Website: walmart
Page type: cart
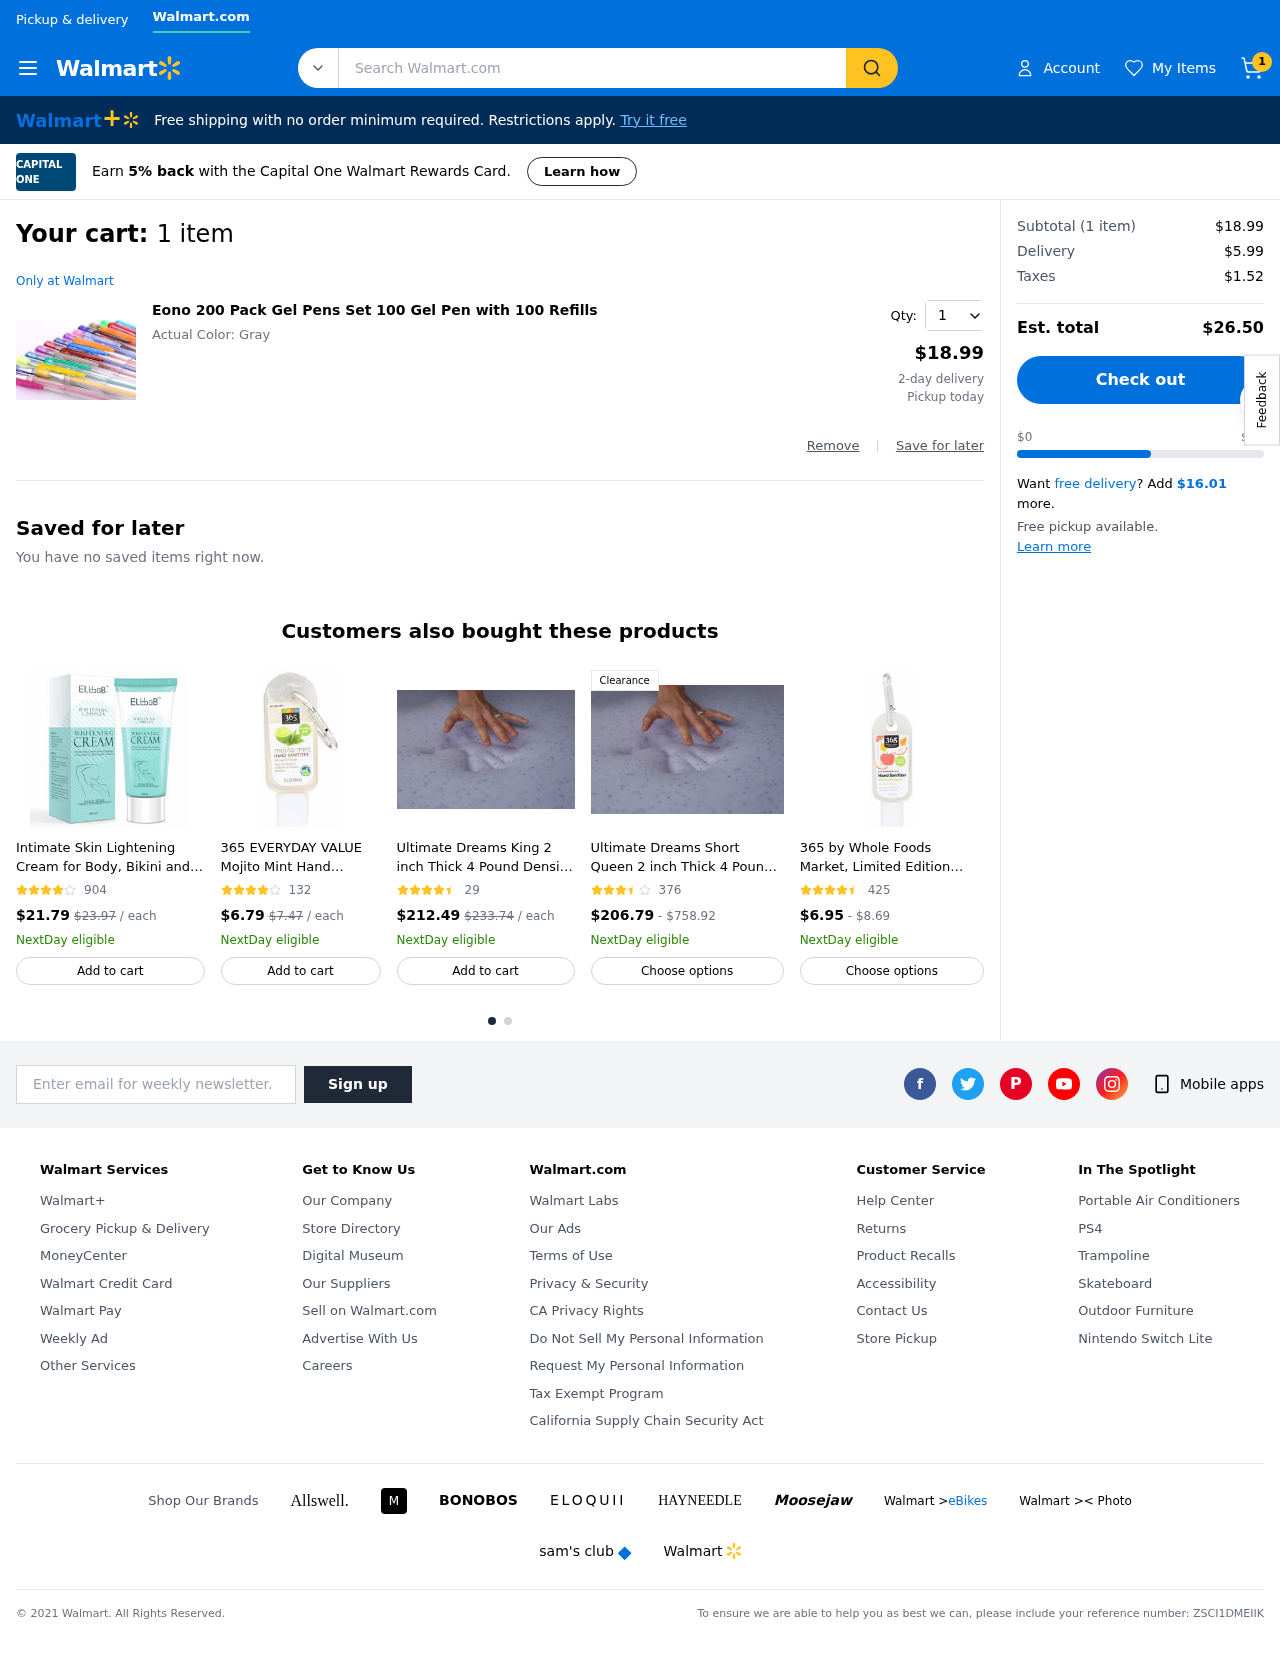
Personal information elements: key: PII_EMAIL
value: jamescardenas@yahoo.com
Product elements: key: PRODUCT1_NAME
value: Eono 200 Pack Gel Pens Set 100 Gel Pen with 100 Refills
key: PRODUCT1_PRICE
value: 18.99
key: PRODUCT1_QUANTITY
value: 1
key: PRODUCT2_NAME
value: Intimate Skin Lightening Cream for Body, Bikini and Sensitive Areas - Skin Whitening Cream Contains
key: PRODUCT2_NUM_RATINGS
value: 904
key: PRODUCT2_PRICE
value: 21.79
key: PRODUCT3_NAME
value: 365 EVERYDAY VALUE Mojito Mint Hand Sanitizing Gel with Carabiner Clip, 1 FZ
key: PRODUCT3_NUM_RATINGS
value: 132
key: PRODUCT3_PRICE
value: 6.79
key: PRODUCT4_NAME
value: Ultimate Dreams King 2 inch Thick 4 Pound Density Gel Memory Foam Topper. Made in The USA
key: PRODUCT4_NUM_RATINGS
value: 29
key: PRODUCT4_PRICE
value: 212.49
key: PRODUCT5_NAME
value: Ultimate Dreams Short Queen 2 inch Thick 4 Pound Density Gel Memory Foam Topper. Made in The USA
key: PRODUCT5_NUM_RATINGS
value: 376
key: PRODUCT5_PRICE
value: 206.79
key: PRODUCT6_NAME
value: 365 by Whole Foods Market, Limited Edition Refreshing Gel Hand Sanitizer, McIntosh Apple, 1 Fl Oz
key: PRODUCT6_NUM_RATINGS
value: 425
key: PRODUCT6_PRICE
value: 6.95
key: PRODUCT2_ORIGINAL_PRICE
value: $23.97
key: PRODUCT3_ORIGINAL_PRICE
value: $7.47
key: PRODUCT4_ORIGINAL_PRICE
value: $233.74
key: PRODUCT5_PRICE_MAX
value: $758.92
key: PRODUCT6_PRICE_MAX
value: $8.69
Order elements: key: ORDER_NUM_ITEMS
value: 1
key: ORDER_NUM_ITEMS
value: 1 item
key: ORDER_SUBTOTAL
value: $18.99
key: ORDER_SHIPPING_COST
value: $5.99
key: ORDER_TAX
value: $1.52
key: ORDER_TOTAL
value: $26.50
Search elements: key: HEADER_SEARCH
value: Search Walmart.com